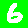
Digit: 6